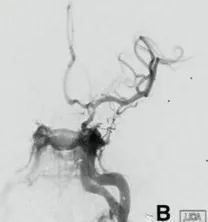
First cerebral angiogram AP view.
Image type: radiology (mri)